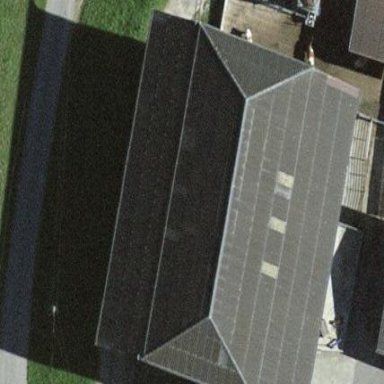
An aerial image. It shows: Barn.